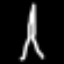
Label: The Eiffel Tower